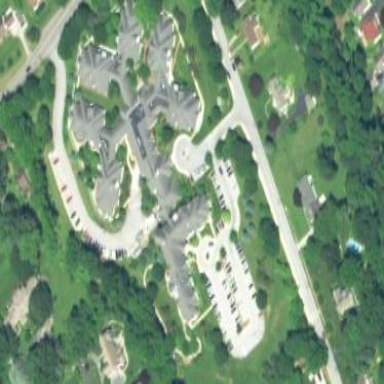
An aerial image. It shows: Nursing home building.